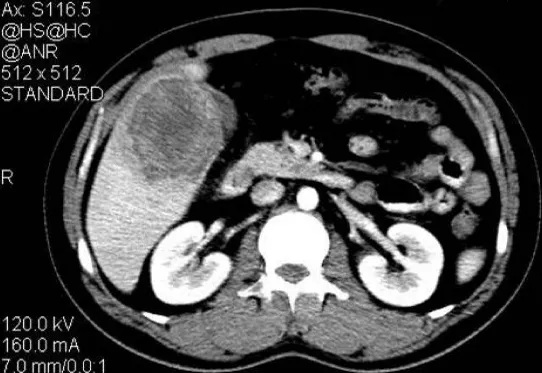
Computed tomography image. Computed tomography contrast-enhanced image, demonstrates a hemorrhagic lesion in liver segment V, presenting mild heterogeneous peripheral contrast enhancement.
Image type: radiology (ct)